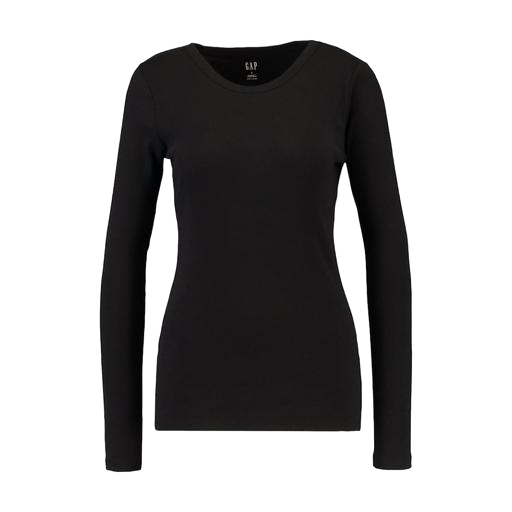
black round neck long sleeve t-shirt, black women's long sleeve t-shirt, slim fitted black t-shirt, white background